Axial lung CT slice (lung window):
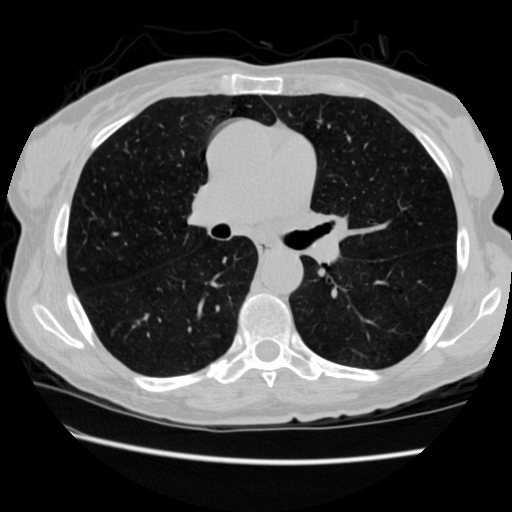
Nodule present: no